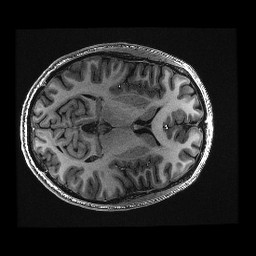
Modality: T1w
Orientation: axial
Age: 22
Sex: male
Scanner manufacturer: ge
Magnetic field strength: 3 T
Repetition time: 0.008848 s
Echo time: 0.003544 s